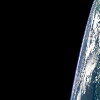
Label: space